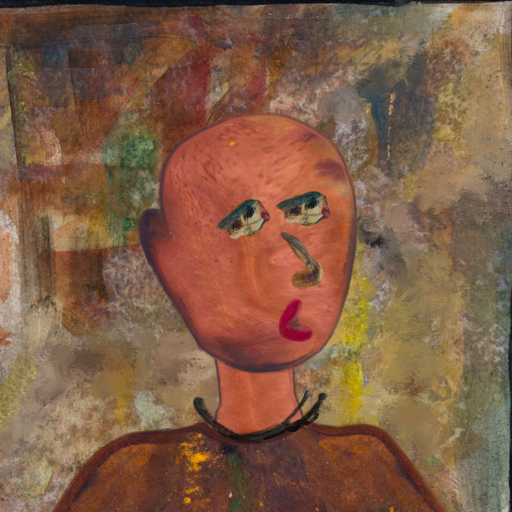
Background: Mosgoul, Head And Neck Side: Mother_And_Son_Mother, Face Side: Pipe, Bust: Comrade, Hair Side: Blank, Head Accessory: Blank, Second Necklace: Blank, Necklace: Orphan, Baby: Blank